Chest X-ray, PA view. Patient: 54 years old, sex M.
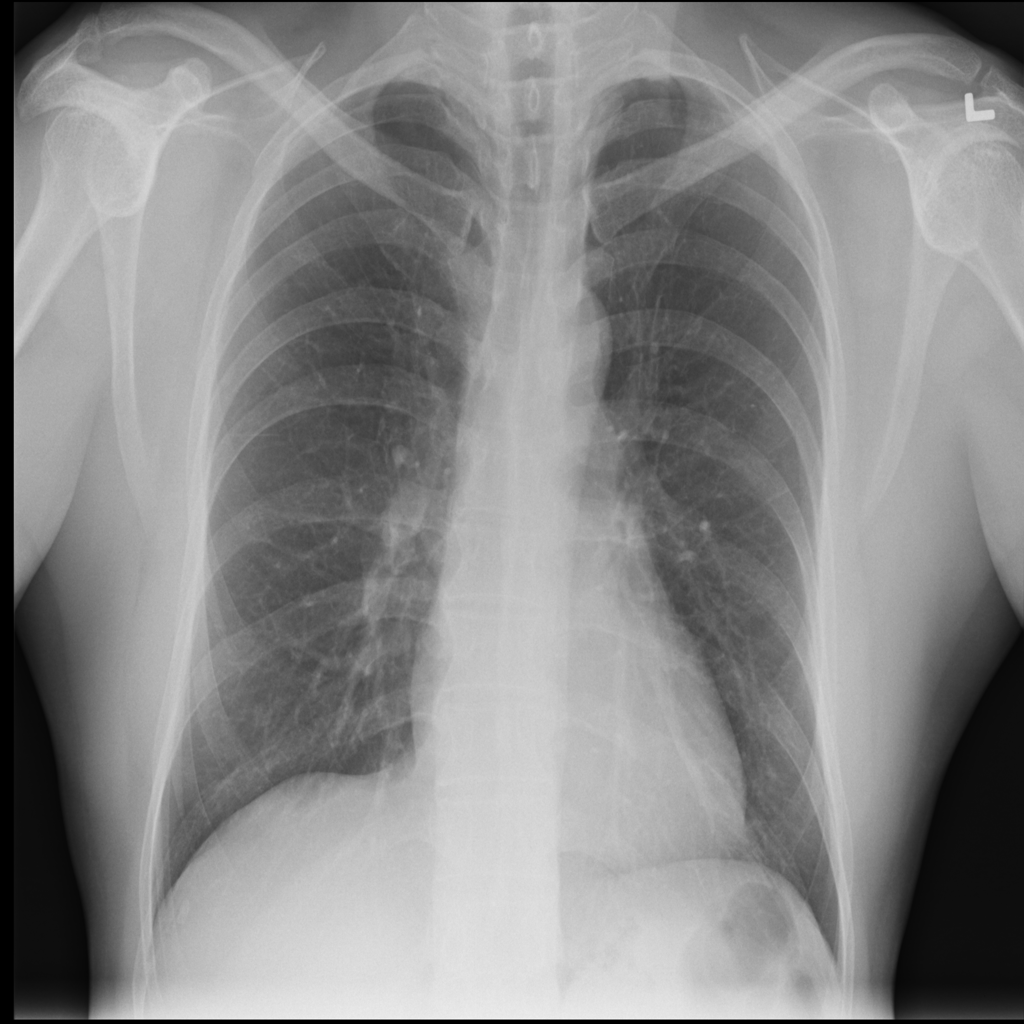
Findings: No Finding